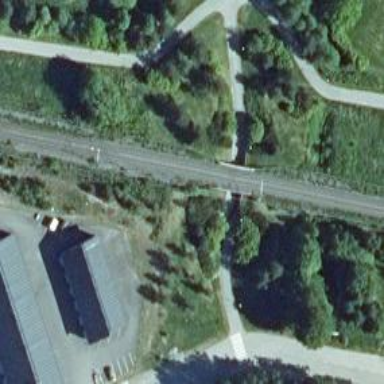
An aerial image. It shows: Railway with continuous electrified contact lines.